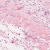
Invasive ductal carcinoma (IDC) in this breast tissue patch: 0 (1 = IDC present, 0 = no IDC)